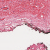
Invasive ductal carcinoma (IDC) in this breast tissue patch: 0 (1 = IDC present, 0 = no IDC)